Question: <URL>Hi I am using below code to plot the charts througs Highchart API. By this tooltips are working fine on firefox and also on chrome but on IE tooltips are flickering. and as we move mouse tooltips remain for some sort of time while other has appear.
In this, graphType will containe either of 'area','column','pie','line' .
Please tell me what's wrong in this.
Also when all the graph series have 0 values then at y-axis 0 line shows in the middle of y-axis, how can I fix origin of Y and X axis to (0,0)
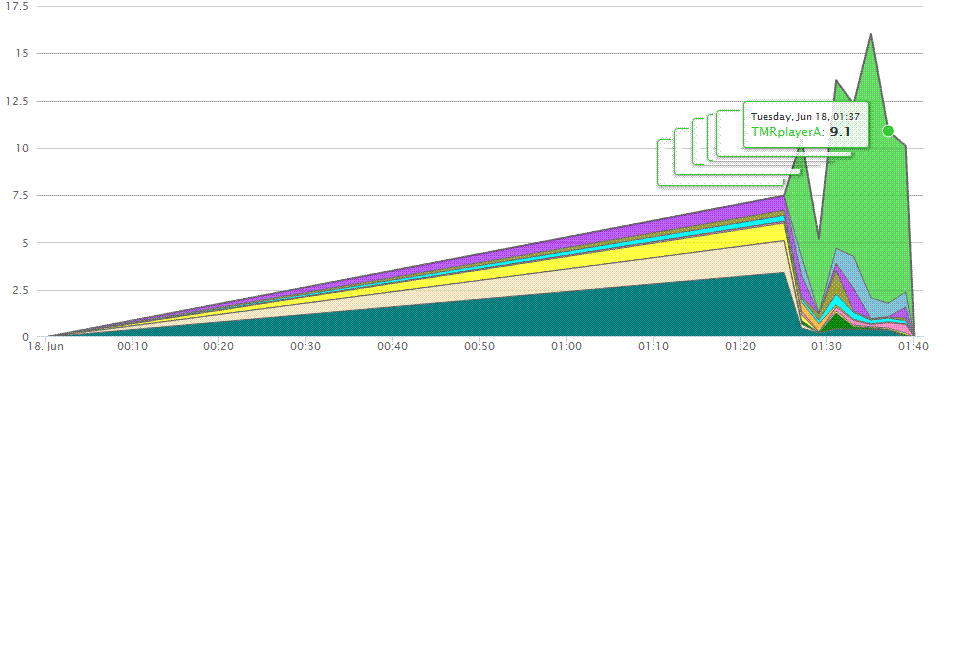
Answer: I had a <URL> caused by IE8 being in Quirks Mode. This is most likely happening because you haven't specified a doctype.
Use '<!doctype html>' to change to Standards mode and resolve the issue.